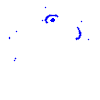
Particle: proton